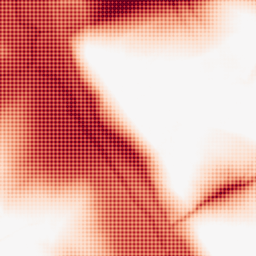
Category: morphological
Decomposition family: tophat
Decomposition parameters: size: 100
mode: black
Upsampling method: sinc_hamming
Upsampling parameters: scale: 8
kernel_size: 8
Upsampling scale: 8